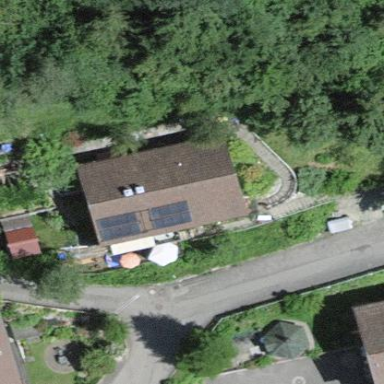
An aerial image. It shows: Simple house.